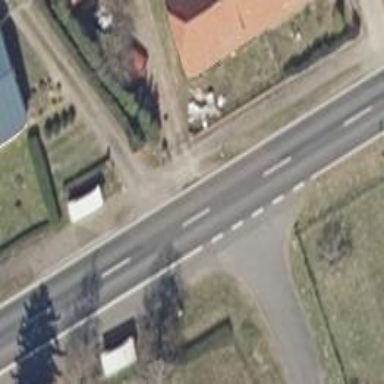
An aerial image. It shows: Primary road with asphalt surface.